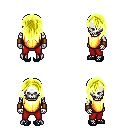
a pixel art fantasy rpg character, male body template, skeleton, gold chest armor, red pants, gold long hairstyle, leather bracers, ghillies, four views (front, back, left, right), 2x2 character sprite sheet, small pixel art, hard edges, no anti-aliasing